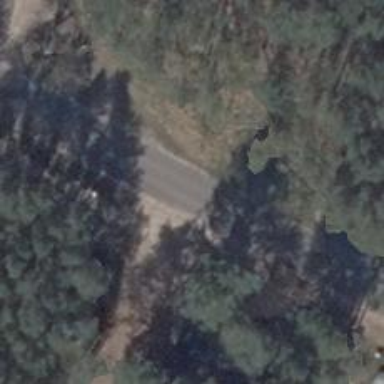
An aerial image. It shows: Tertiary road with asphalt surface.